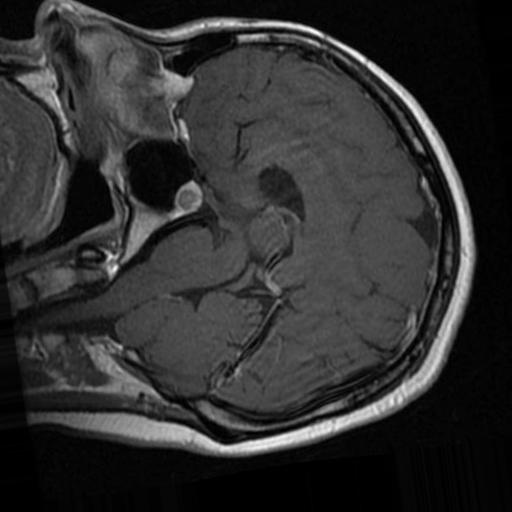
Label: brain_tumor